Field crop: maize
Growth stage: 2
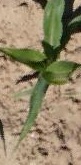
Species: maize